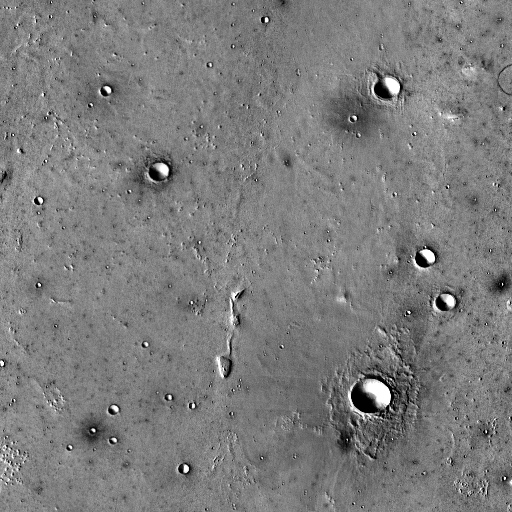
Crater classes present: Background, Other, Layered